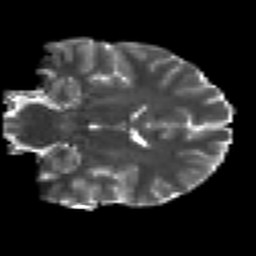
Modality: T2w
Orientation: coronal
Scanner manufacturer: siemens
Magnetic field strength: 3 T
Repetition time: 7.8 s
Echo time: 0.09 s